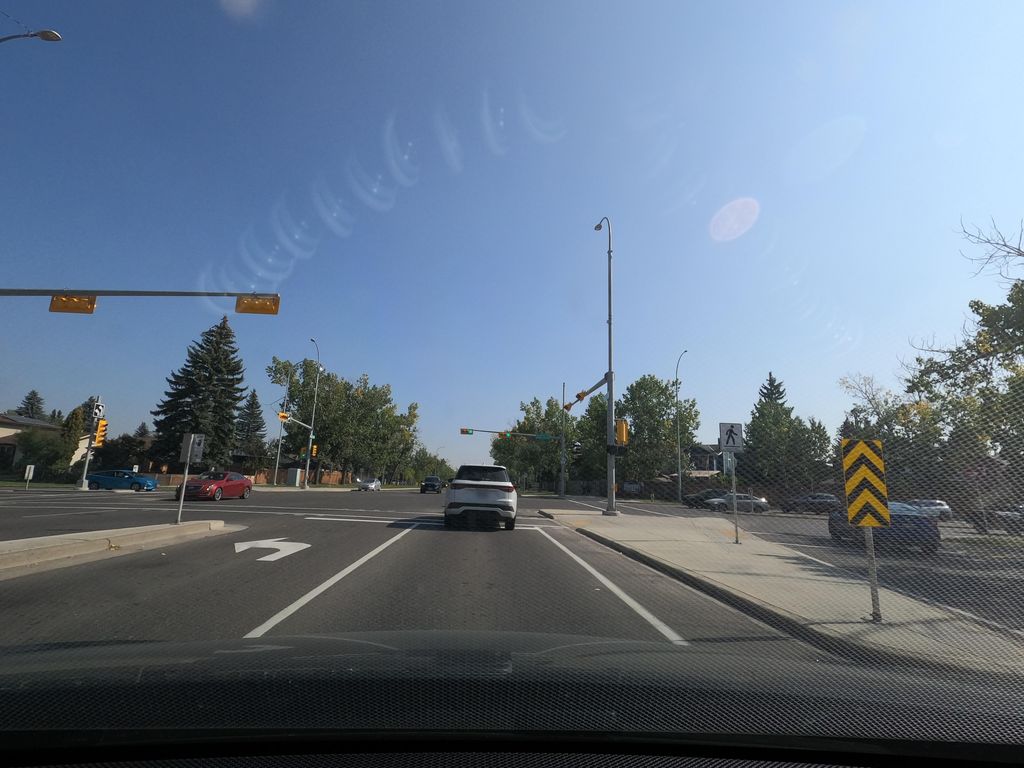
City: calgary